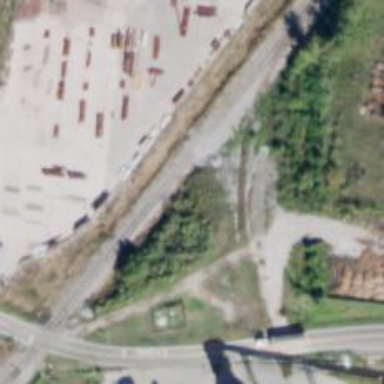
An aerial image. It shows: Railway spur service.